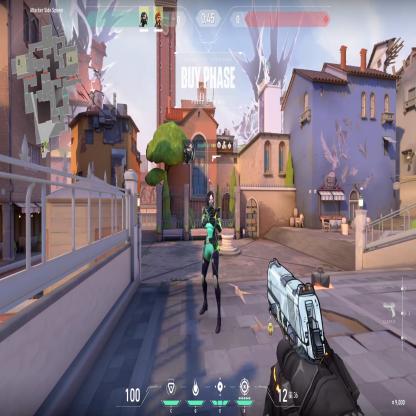
Label: dropped spike ; teammate